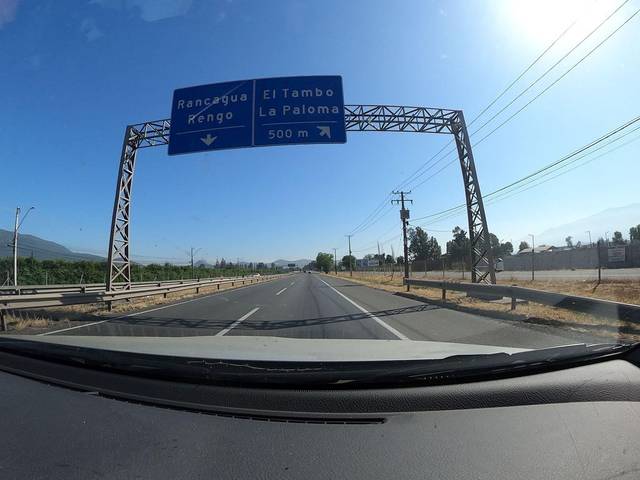
Region: Chile
Coordinates: -34.558, -70.965